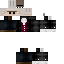
A male human skin with medium skin, wearing brown long hair dressed in a blue suit and black pants, featuring a closed mouth.